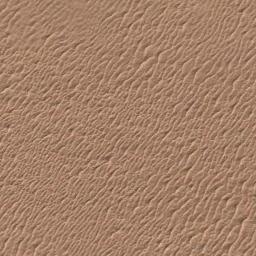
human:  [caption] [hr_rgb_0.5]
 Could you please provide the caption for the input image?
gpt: The desert has deep yellow sand and some sand ripples .

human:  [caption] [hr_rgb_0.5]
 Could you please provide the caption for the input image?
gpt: There's no living thing in this desert .

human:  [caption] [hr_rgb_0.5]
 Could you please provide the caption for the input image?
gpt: This is a yellow desert with wavy stripes .

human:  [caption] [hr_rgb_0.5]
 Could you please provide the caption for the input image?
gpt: The color of this desert is orange .

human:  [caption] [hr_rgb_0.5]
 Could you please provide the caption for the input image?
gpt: A brown sandy desert with patterned stripes .